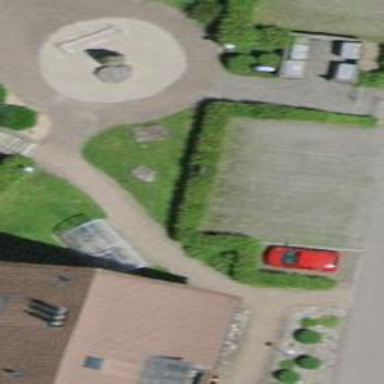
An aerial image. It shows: Path made of paving stones.